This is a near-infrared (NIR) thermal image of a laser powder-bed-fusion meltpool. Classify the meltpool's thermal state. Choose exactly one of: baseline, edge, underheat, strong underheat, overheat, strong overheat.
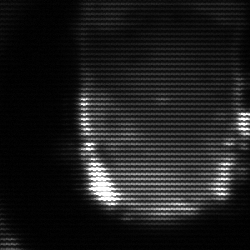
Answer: baseline